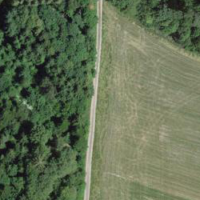
EUNIS habitat code: 44
Species observed at this site:
Fagus sylvatica